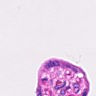
Metastatic tissue present: no